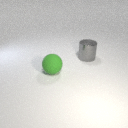
large gray metal cylinder to the right of large green rubber sphere